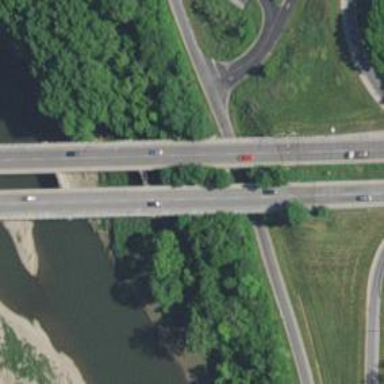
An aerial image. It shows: Bent bridge.